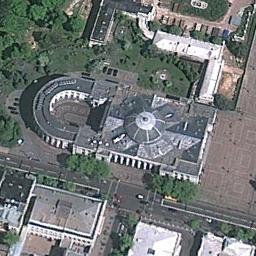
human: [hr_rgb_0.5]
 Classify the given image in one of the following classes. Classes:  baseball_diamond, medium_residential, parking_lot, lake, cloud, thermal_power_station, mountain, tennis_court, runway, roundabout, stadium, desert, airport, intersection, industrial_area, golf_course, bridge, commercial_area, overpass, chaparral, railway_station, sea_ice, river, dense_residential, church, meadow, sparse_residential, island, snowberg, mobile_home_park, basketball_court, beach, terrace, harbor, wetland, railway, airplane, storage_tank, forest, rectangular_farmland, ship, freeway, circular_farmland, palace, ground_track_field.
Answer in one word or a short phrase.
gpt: church